Question: I have set the 'Default Location' in the Scheme setting for the app (see screenshot) and just send the app to Apple to get approved.
However, the same version I also send out to QA, Project Managers and other devs using the Ad Hoc provisioning profile. Now when I launch the app using the Ad Hoc version, it always simulates the Gothenburg location (GPX file), eventhough I currently am in Stockholm.
My question is, is the version send to Apple affected by this? Will is also simulate the Gothenburg location, or will it use the users REAL position?
Thanks!

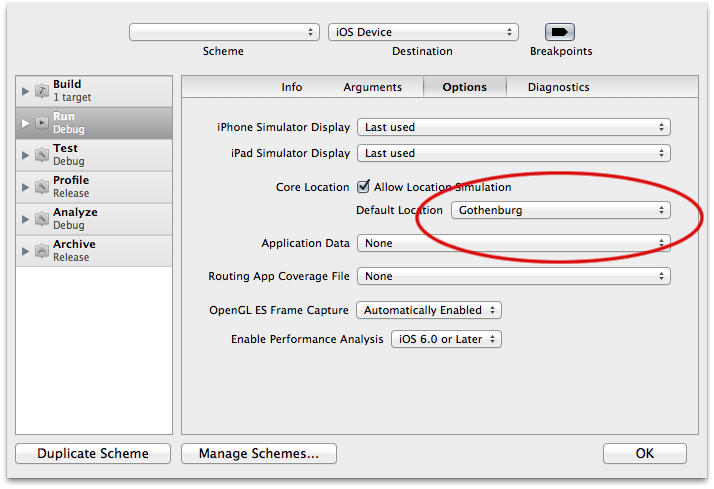
Answer: I happened to send a release (of my private apps) to Apple having the GPX files, by misstake. The app is not affected. It seems there is some kind of bug that overwrites the GPS values on the device when debugging from XCode. Only way to fix is to restart the device (or maybe to build without GPX files(?)).
So the answer is: NO, the app is not affected.